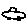
Label: car